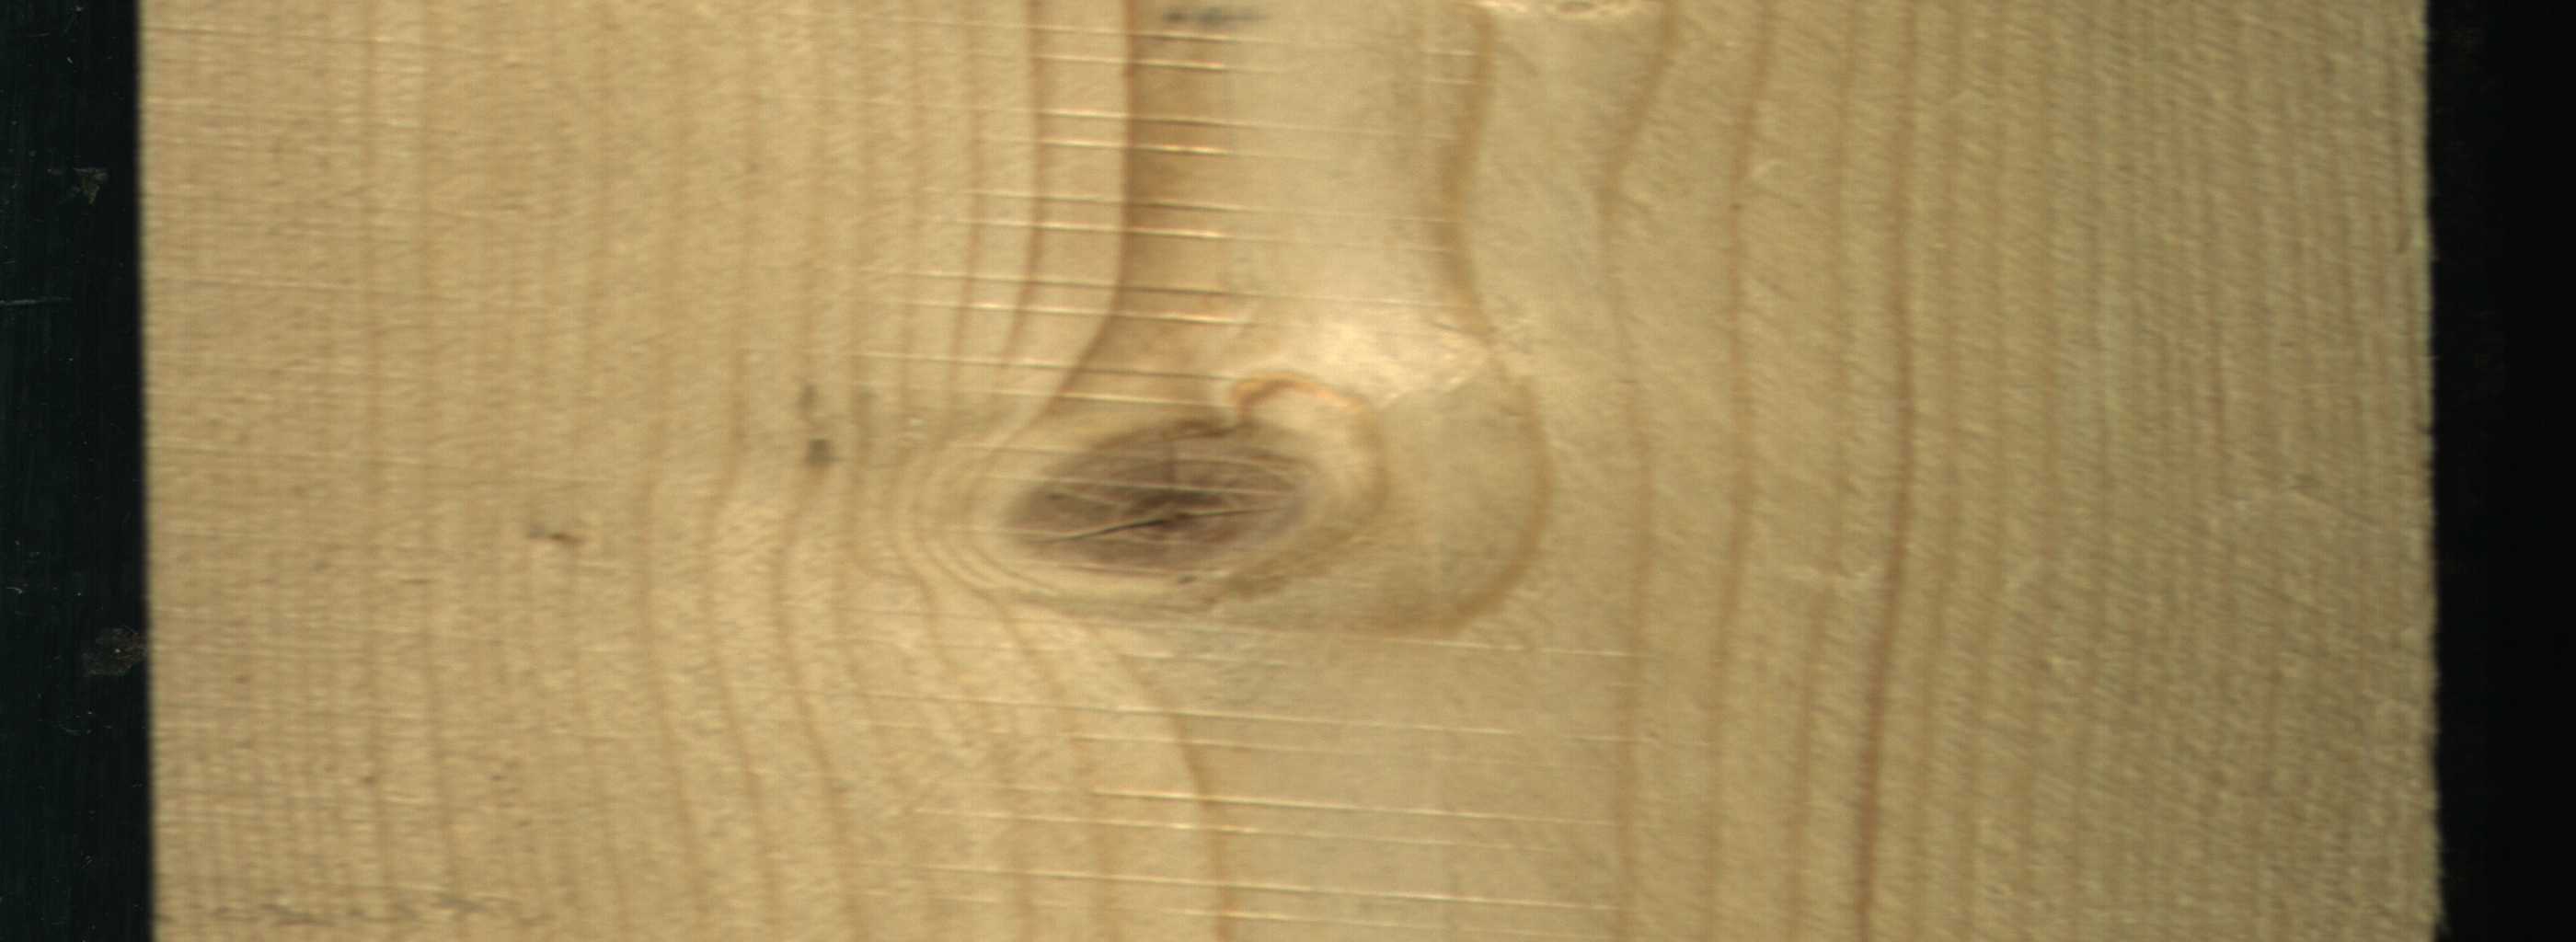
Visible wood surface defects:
Live_Knot